Question: I need to write a huge to automatically run an application and I'm looking for a way to comfortably monitor what I'm actually doing, in other words, to display the values of some/all variables involved in my script.
I'm used to work with Matlab, where I have a comfortable workspace browser. When I run a Matlab script, all variables, their types and their values are accessible in that workspace and can be checked.
The VBscript I write with (it needs to be a free editor) and the only way I found to display variables was echoing them via 'wscript' and 'cscript'.
---
I set up the with the following line to run my script directly from Notepad++:
'''
<Command name="Run with CScript" Ctrl="yes" Alt="no" Shift="yes" Key="116">cmd /K %windir%\system32\cscript.exe &quot;$(FULL_CURRENT_PATH)&quot;</Command>
'''
In case I include commands in my script like
'''
Wscript.Echo myVar
Wscript.Echo "Hello World!"
'''
and run it with the newly introduced shortcut, a window pops up and displays the value of myVar and "Hello World!".
But the next time I run the script a new window pops up. So my question is:
I actually want to put the window on a second screen and keep the values from previous runs. So I can enter a line 'Wscript.Echo something', run, check, enter something else and so on, without fiddling around with a bunch of opened windows.
---

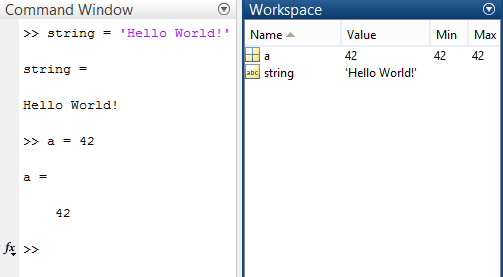
Answer: <URL>

The default settings in 'vb.properties' enable a similar behavior like in Notepad++
'''
command.build.$(file.patterns.wscript)=cscript "$(FilePath)"
command.build.subsystem.$(file.patterns.wscript)=1
'''
One can change it as follows to get the output into the integrated console.
'''
command.go.$(file.patterns.wscript)=cscript.exe //nologo "$(FilePath)"
command.go.subsystem.$(file.patterns.wscript)=0
'''
runs the script and + cleans the output.
---
Another option is the <URL>"' then.